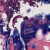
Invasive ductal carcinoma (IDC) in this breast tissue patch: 0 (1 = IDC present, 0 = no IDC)